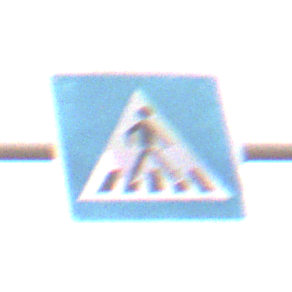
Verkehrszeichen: FussgaengerueberwegLinks
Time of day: Midday
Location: Outdoor (RoadRail)
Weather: Overcast
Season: NotSpecified
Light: Natural